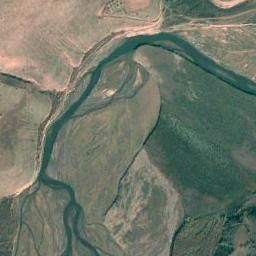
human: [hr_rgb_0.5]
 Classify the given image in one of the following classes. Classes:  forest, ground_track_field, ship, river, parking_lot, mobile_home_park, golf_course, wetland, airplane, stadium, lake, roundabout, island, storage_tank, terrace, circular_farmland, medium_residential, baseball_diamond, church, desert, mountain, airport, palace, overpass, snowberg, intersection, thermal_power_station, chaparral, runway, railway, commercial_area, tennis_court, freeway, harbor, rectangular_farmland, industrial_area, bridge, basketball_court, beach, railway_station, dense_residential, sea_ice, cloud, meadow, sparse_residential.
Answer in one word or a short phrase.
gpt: river